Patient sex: F
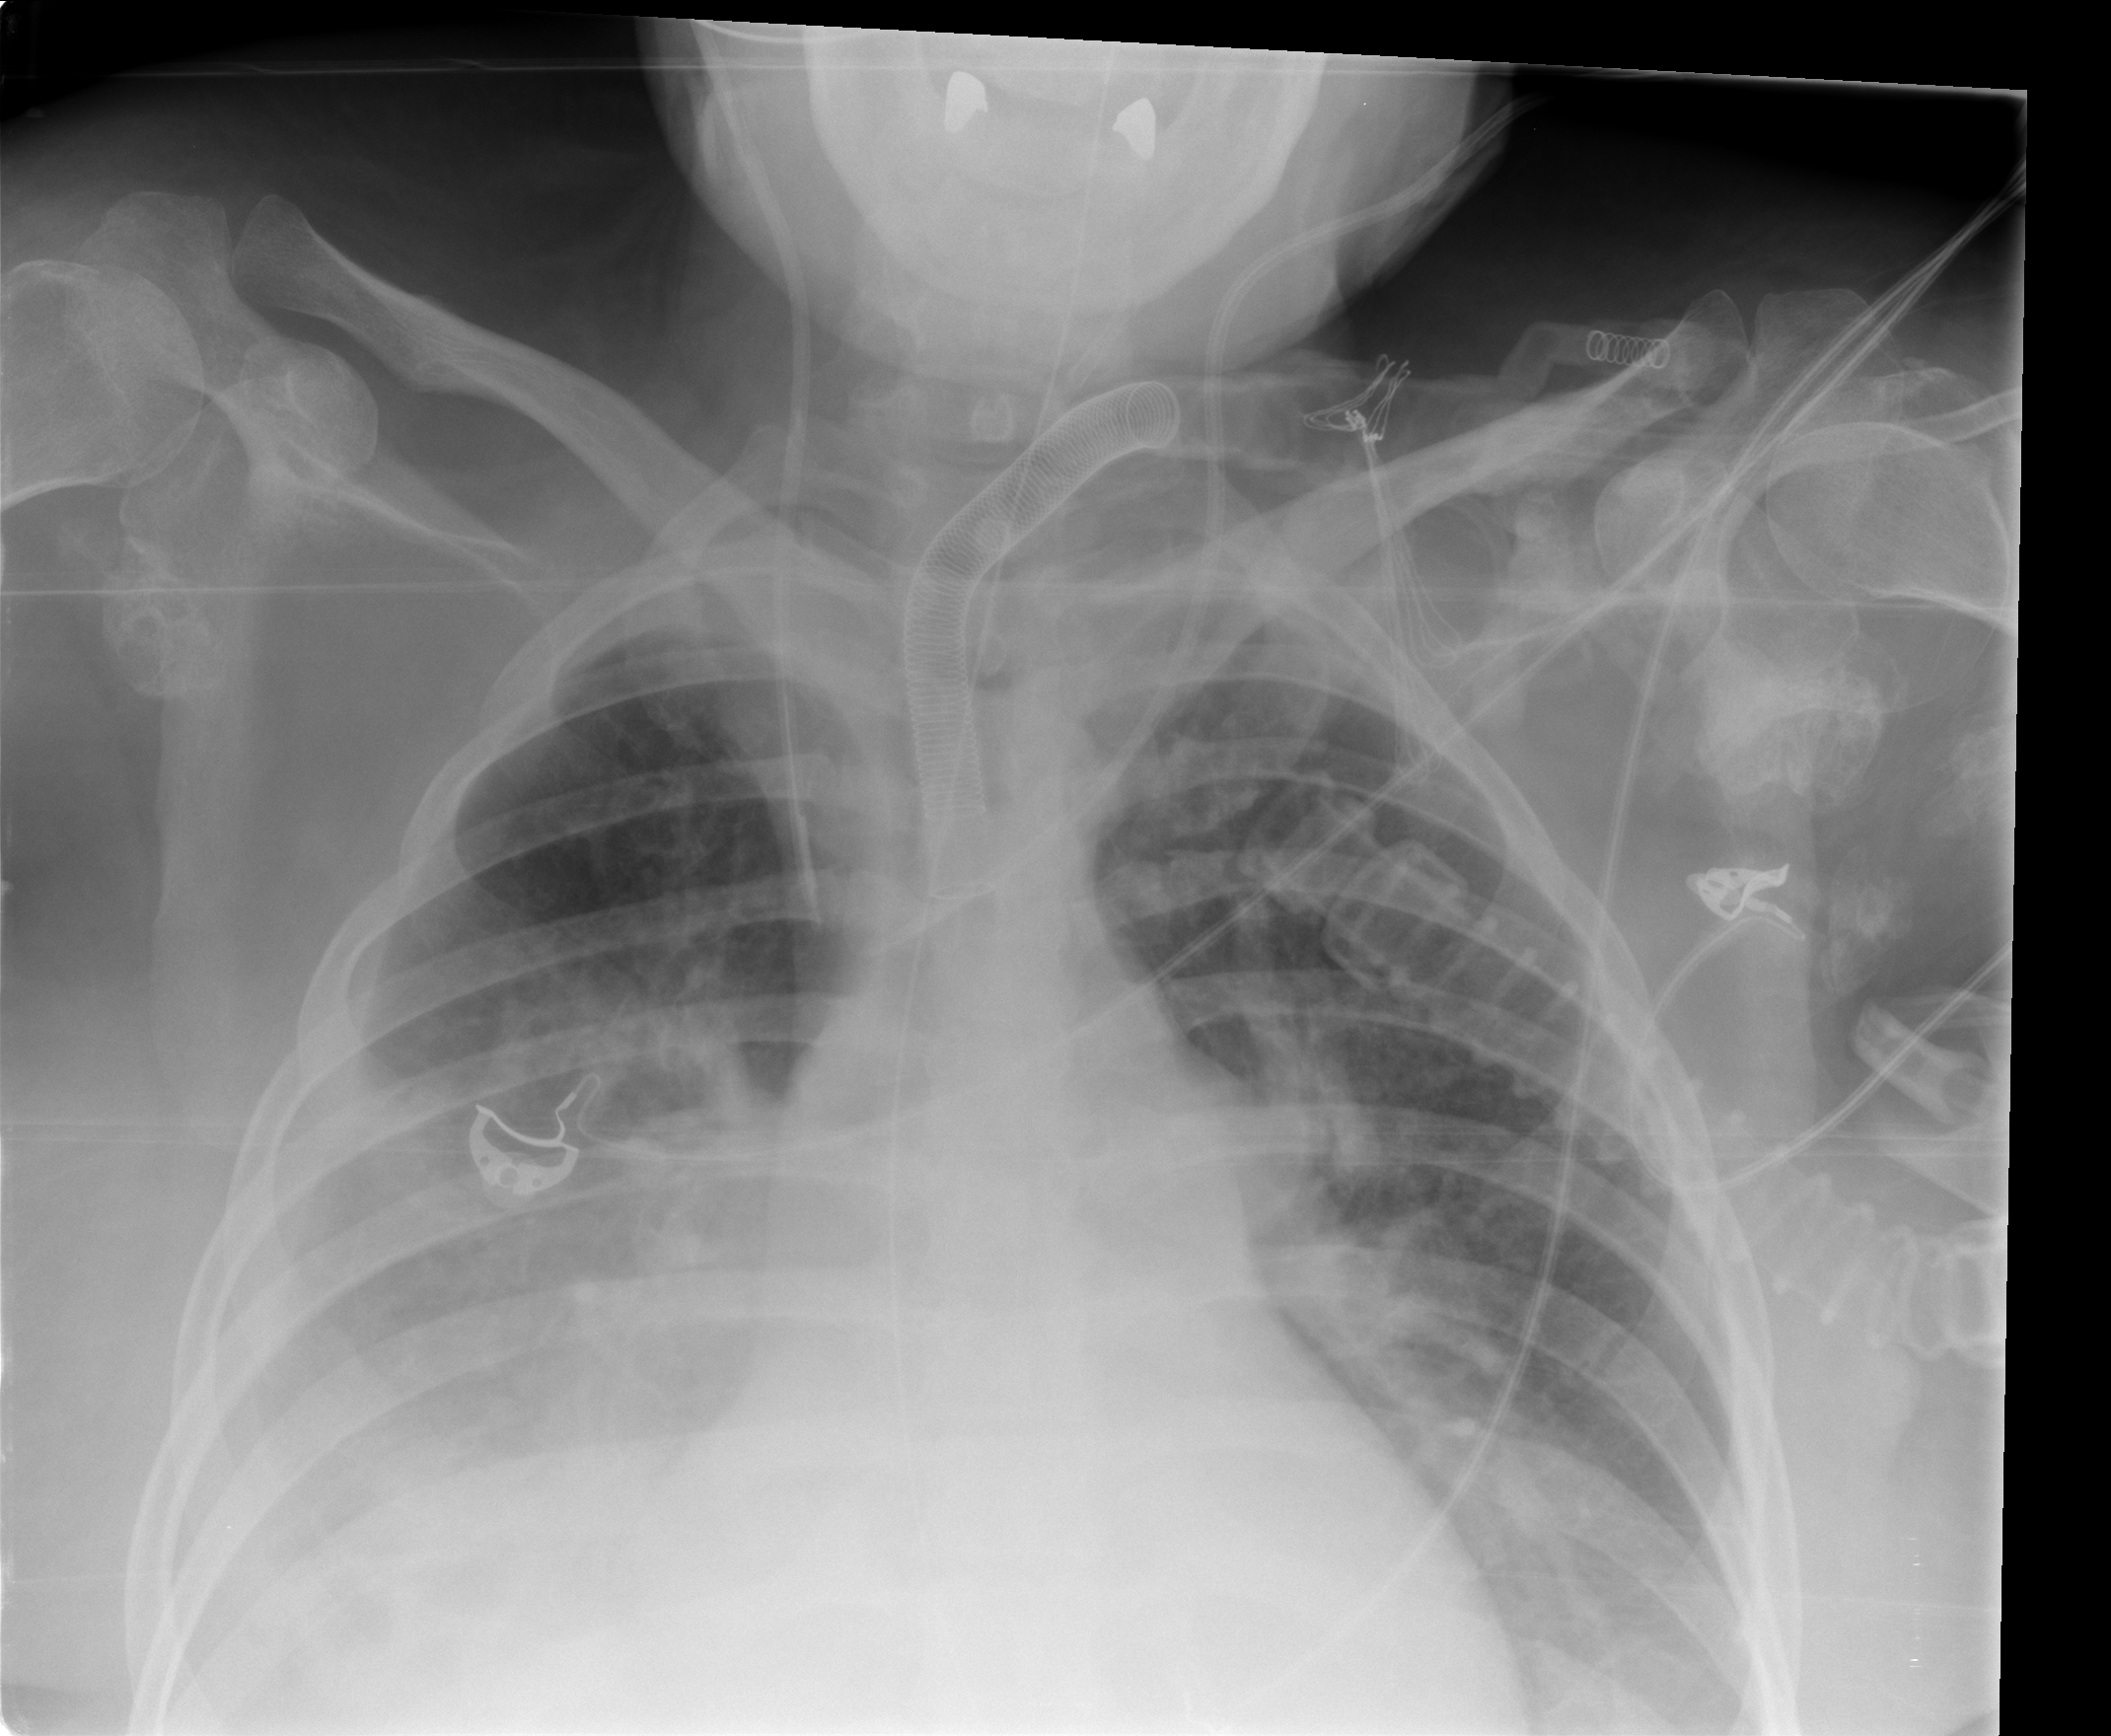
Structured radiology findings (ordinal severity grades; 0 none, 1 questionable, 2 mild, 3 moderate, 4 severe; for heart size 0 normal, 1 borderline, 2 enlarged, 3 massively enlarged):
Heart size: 0
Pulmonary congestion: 0
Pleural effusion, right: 2
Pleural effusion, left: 1
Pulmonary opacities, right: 0
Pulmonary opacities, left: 0
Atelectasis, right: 2
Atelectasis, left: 1